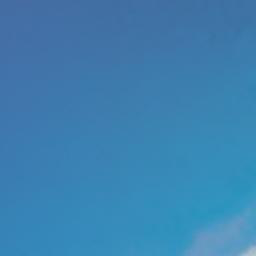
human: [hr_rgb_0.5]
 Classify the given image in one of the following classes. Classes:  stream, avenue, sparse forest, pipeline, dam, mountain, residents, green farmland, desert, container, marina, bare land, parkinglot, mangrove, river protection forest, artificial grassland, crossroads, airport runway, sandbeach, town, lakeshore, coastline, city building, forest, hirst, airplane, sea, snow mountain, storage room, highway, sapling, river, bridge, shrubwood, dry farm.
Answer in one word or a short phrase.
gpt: sea